Question: I'm wondering if anyone else has seen this issue and has a fix for it? The problem is with VS 2012 Ultimate where when it has been minimised or the lock screen has covered it it appears as shown in the attached screenshot.
This is the only application on my system (Dell E6510 running Windows 8) that exhibits these symptoms so I'm inclined to lay the blame at the application's feet rather than the system.

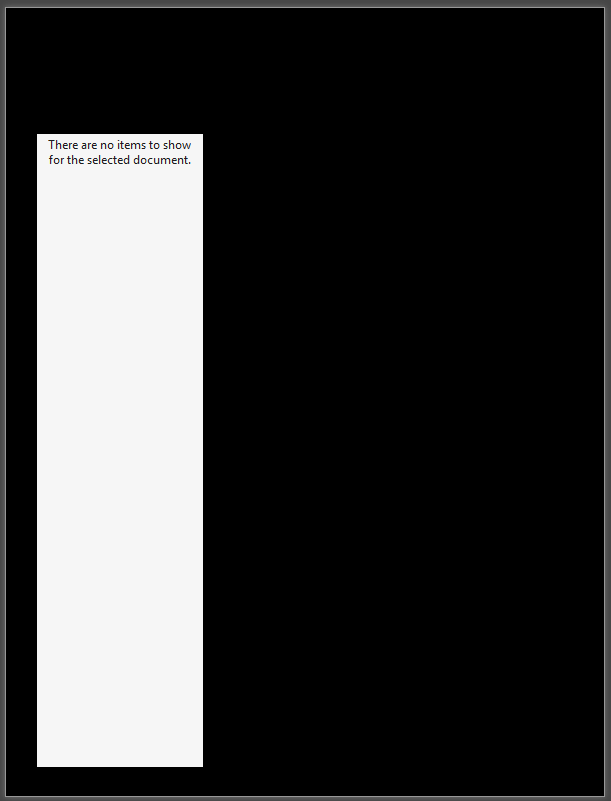
Answer: Playing around with the following settings appears to have resolved the issue for me. Your kilometerage may vary